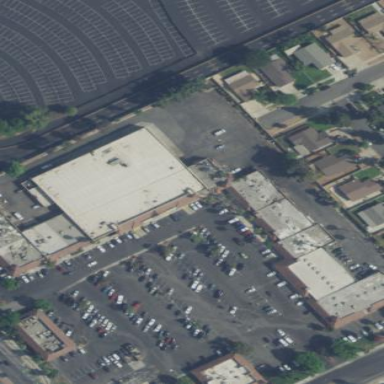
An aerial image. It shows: Retail area.